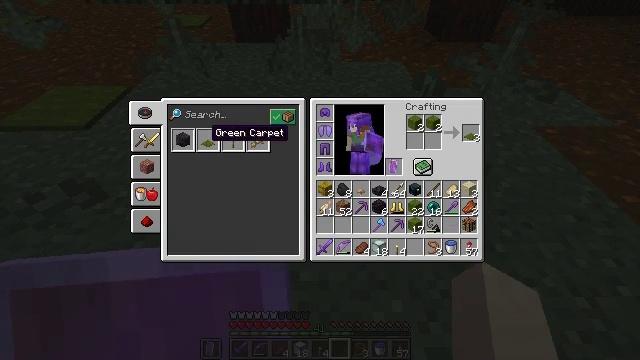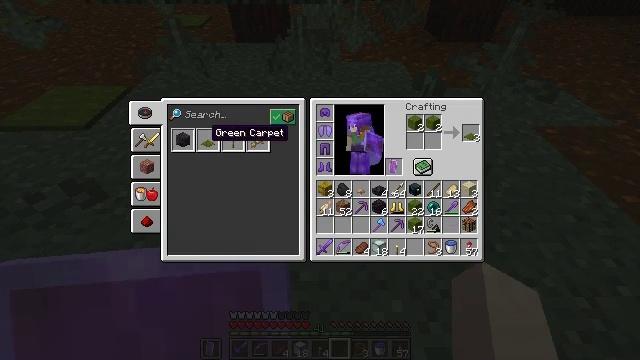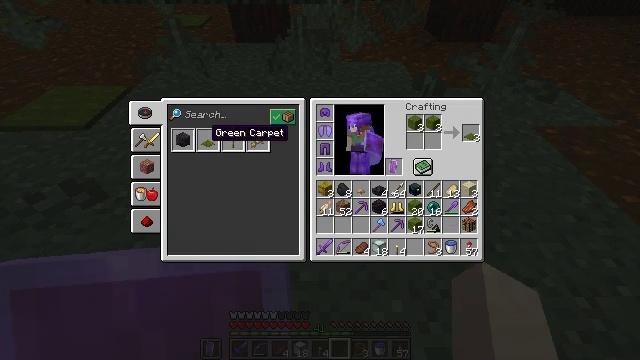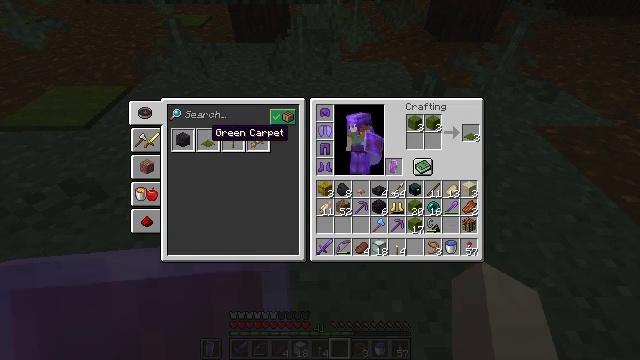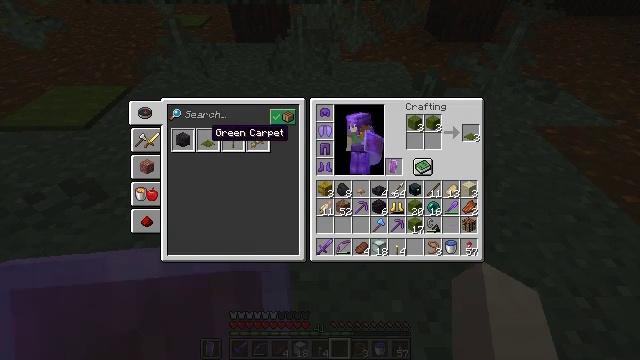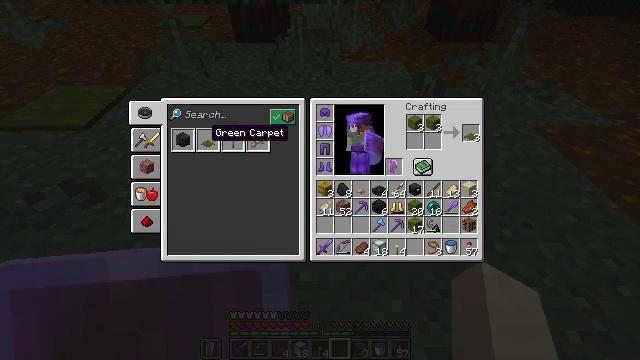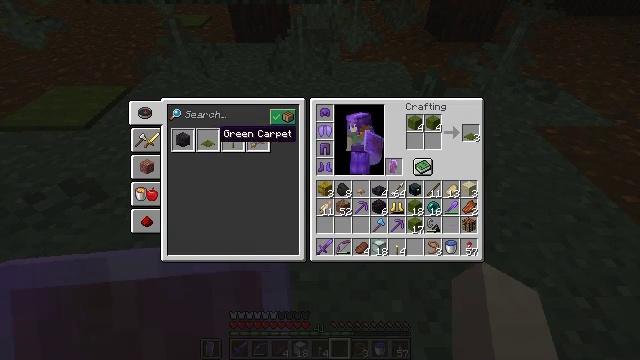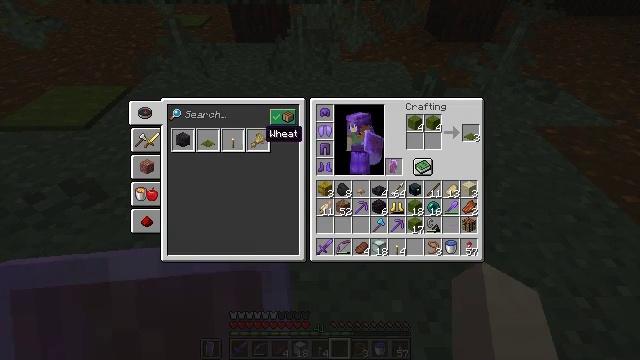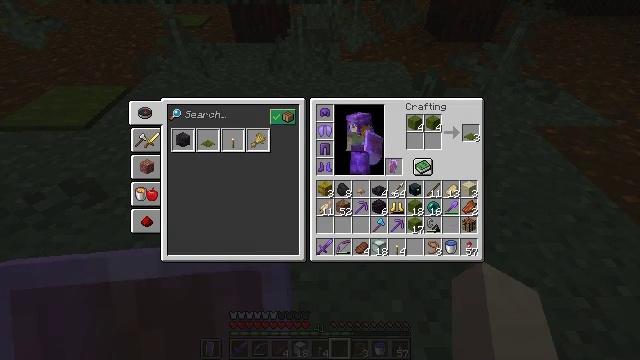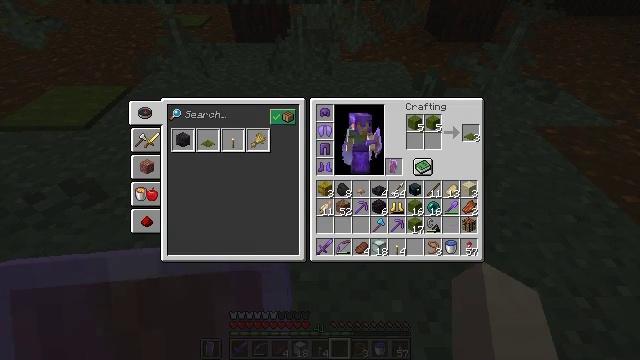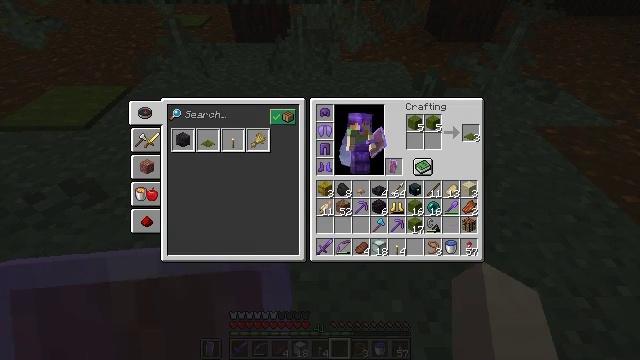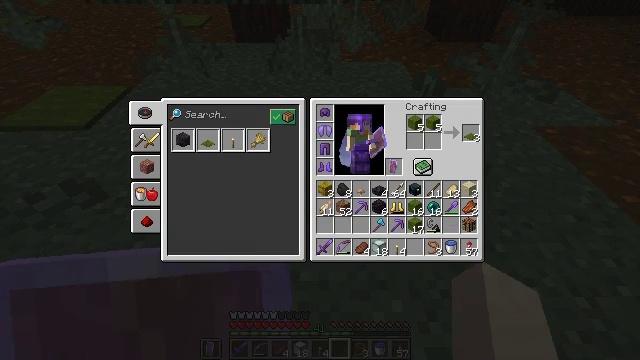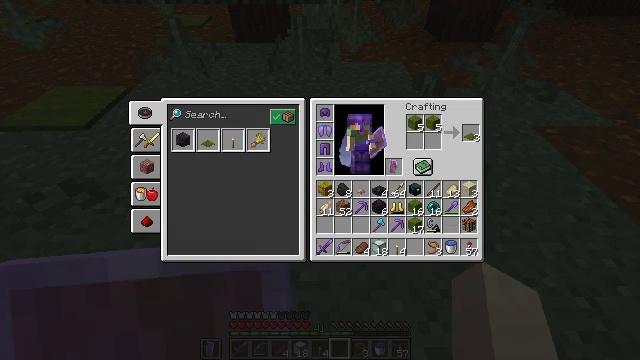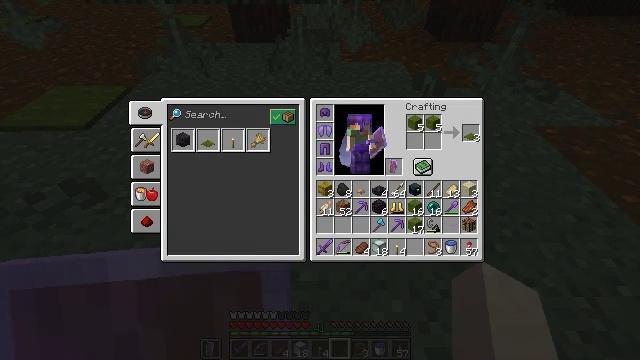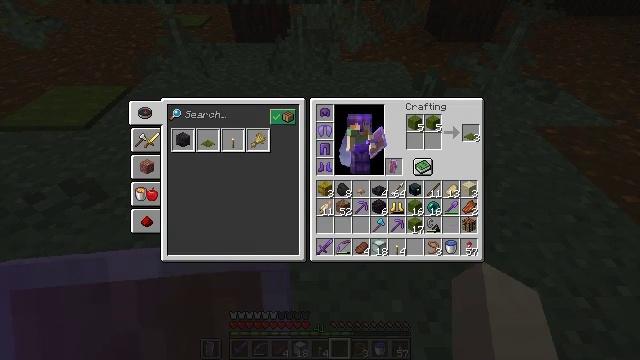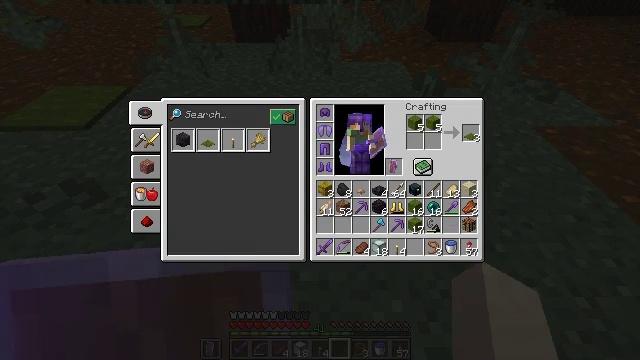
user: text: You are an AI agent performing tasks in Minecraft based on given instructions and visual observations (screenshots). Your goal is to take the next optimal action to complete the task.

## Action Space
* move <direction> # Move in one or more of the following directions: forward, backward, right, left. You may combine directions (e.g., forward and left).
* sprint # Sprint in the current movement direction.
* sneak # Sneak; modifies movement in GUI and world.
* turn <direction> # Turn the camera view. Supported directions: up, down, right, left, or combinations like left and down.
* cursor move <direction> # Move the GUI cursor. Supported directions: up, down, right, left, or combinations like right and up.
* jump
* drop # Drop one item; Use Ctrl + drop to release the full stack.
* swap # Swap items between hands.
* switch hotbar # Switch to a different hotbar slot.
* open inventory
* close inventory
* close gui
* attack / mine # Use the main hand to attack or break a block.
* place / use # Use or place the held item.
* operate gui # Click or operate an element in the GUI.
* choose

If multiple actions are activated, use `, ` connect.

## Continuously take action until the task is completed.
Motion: motion action
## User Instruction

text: Open the crafting table and craft a green carpet.
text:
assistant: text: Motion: attack / mine
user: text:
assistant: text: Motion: no_op
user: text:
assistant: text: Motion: attack / mine
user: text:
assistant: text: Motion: attack / mine
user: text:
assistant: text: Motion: attack / mine
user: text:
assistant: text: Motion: turn right
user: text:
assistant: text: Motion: turn right
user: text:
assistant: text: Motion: turn right and up
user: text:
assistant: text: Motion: turn right and up
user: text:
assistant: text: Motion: turn right
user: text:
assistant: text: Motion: no_op
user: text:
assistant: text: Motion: no_op
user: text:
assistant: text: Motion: no_op
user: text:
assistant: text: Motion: turn left
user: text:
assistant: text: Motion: sneak, turn left
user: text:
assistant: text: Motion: sneak
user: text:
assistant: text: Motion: sneak
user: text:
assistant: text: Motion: sneak
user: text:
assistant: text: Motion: sneak
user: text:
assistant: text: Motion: sneak
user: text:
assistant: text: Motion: sneak
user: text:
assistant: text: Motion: sneak
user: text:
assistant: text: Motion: sneak, attack / mine
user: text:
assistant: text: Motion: sneak, attack / mine
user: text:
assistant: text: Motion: sneak, attack / mine
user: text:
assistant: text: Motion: sneak, attack / mine
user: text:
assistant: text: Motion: sneak, attack / mine
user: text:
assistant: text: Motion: sneak, attack / mine